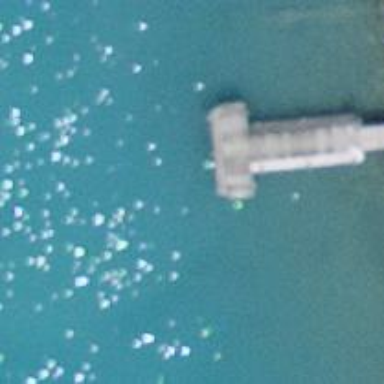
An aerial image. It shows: Man-made pier.